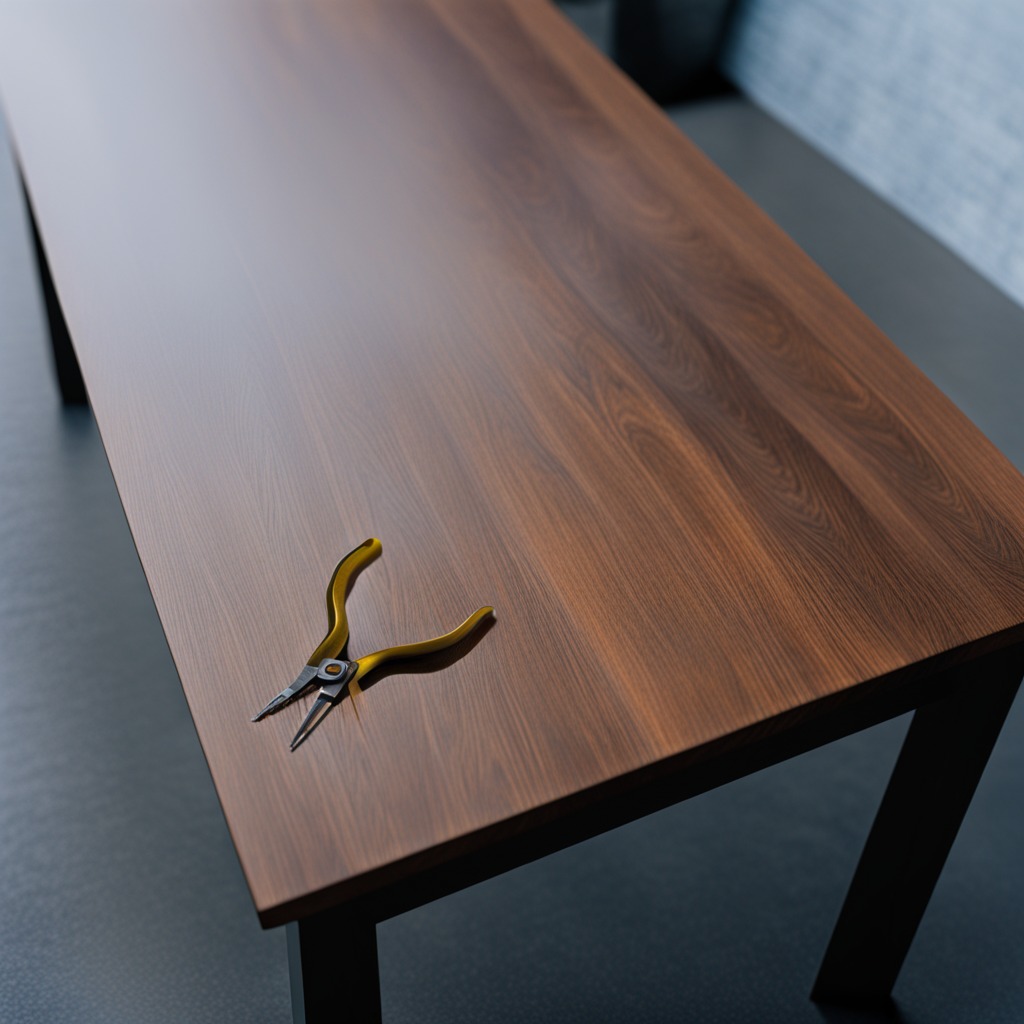
A plier is lying on the old table with faint burn marks in a small garage at twilight.